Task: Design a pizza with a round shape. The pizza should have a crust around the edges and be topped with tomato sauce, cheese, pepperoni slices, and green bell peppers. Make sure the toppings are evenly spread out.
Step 515:
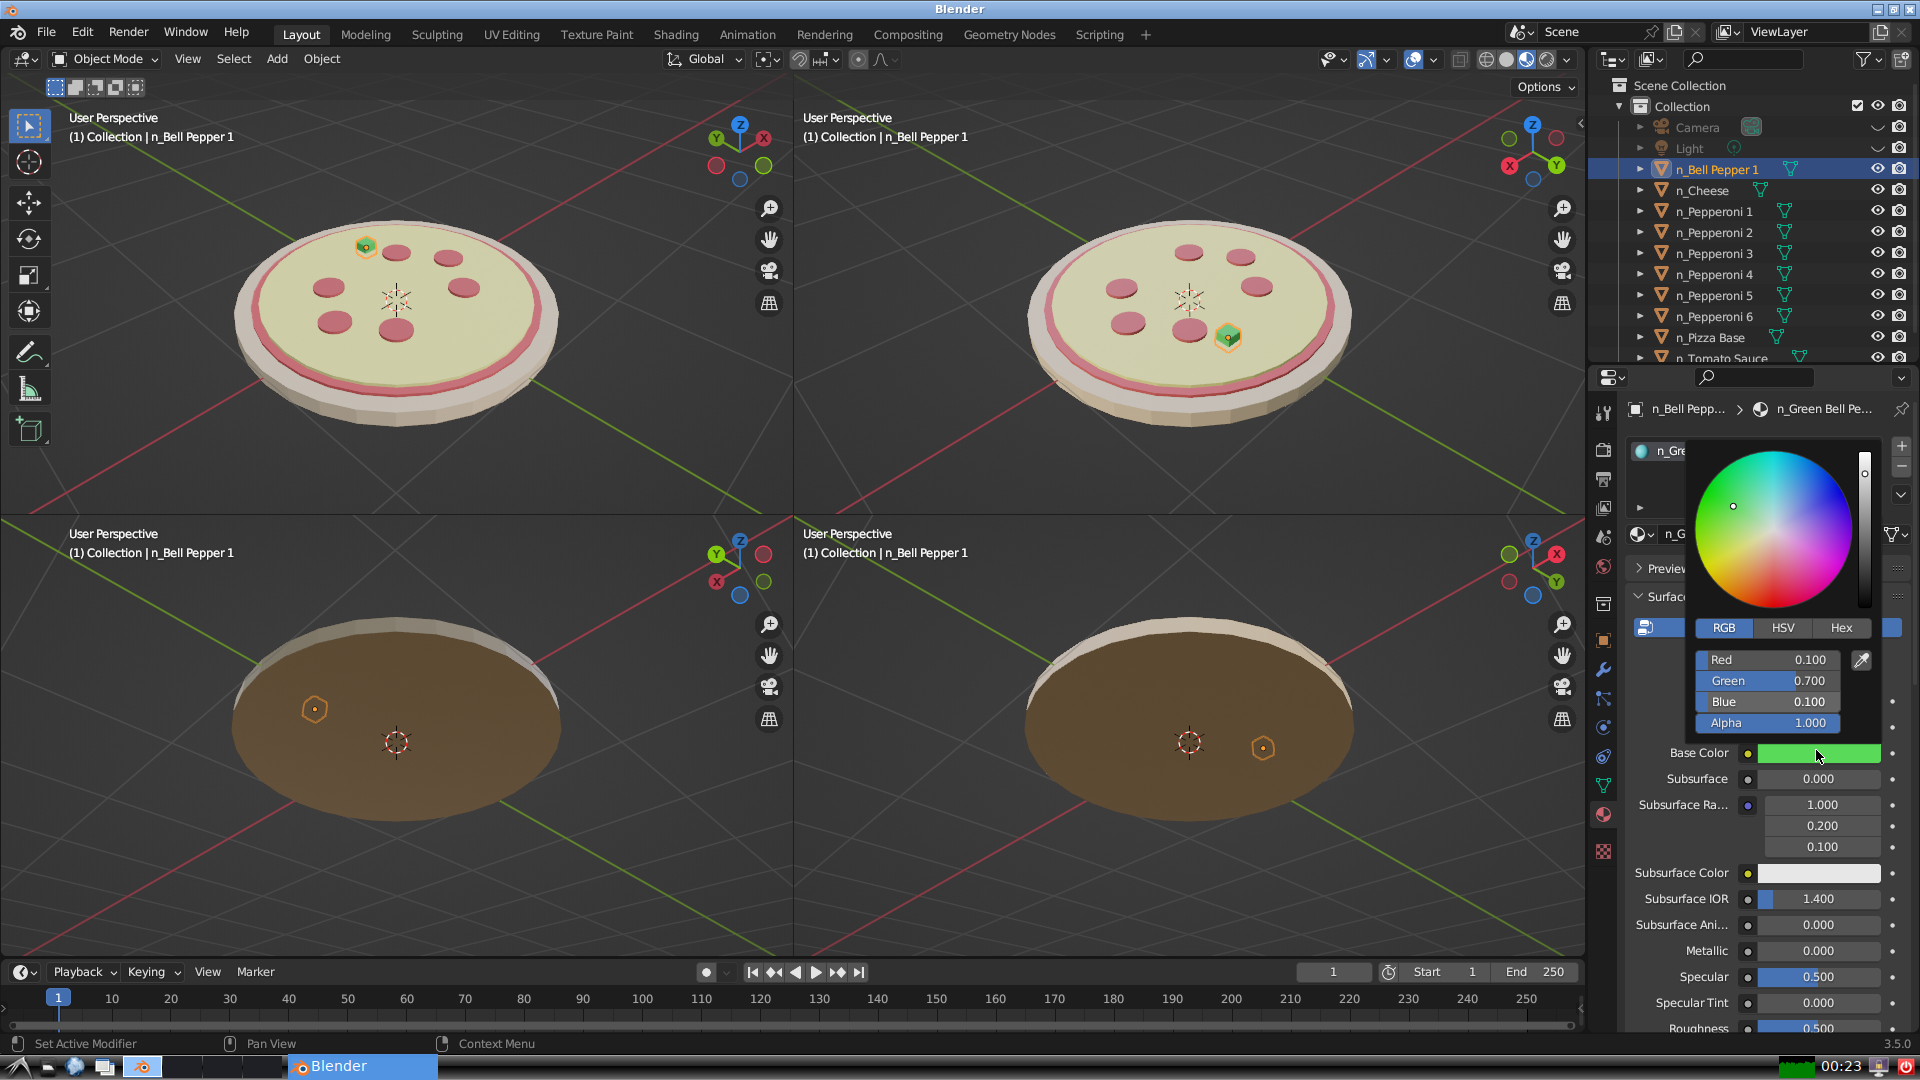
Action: click: no